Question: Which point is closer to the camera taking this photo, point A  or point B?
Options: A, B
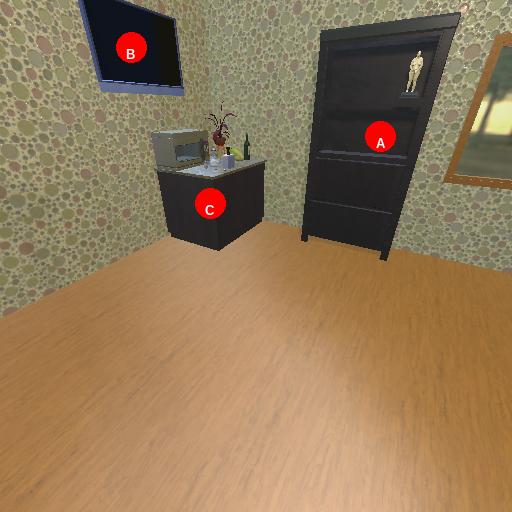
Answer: A